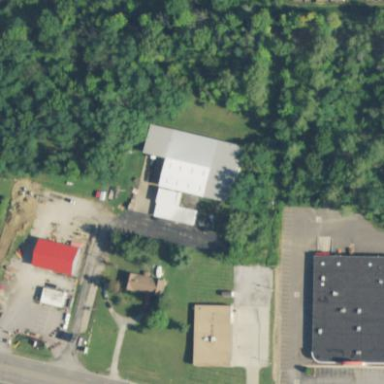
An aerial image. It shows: Building for repairing trucks.